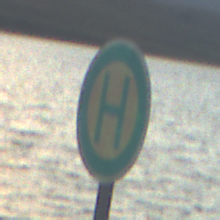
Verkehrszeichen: Haltestelle
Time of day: SunriseSunset
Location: Outdoor (RoadRail)
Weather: PartlyCloudy
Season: NotSpecified
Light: Natural